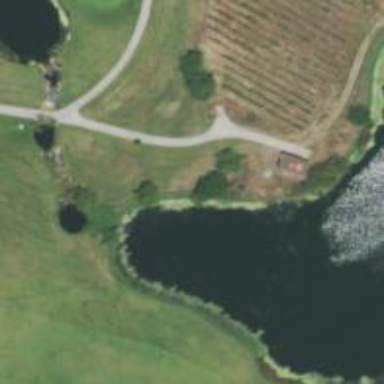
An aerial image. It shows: This footway belongs to the Eagle Vines Golf Course.